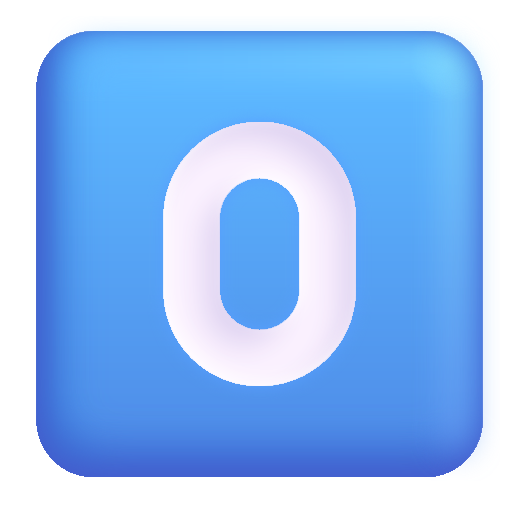
keycap 0 color